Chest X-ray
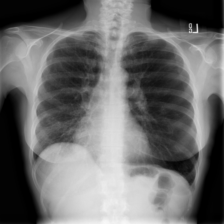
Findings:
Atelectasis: negative
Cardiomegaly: negative
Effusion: negative
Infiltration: positive
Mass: negative
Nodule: negative
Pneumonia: negative
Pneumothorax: negative
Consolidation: negative
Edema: negative
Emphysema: negative
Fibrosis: negative
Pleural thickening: negative
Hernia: negative